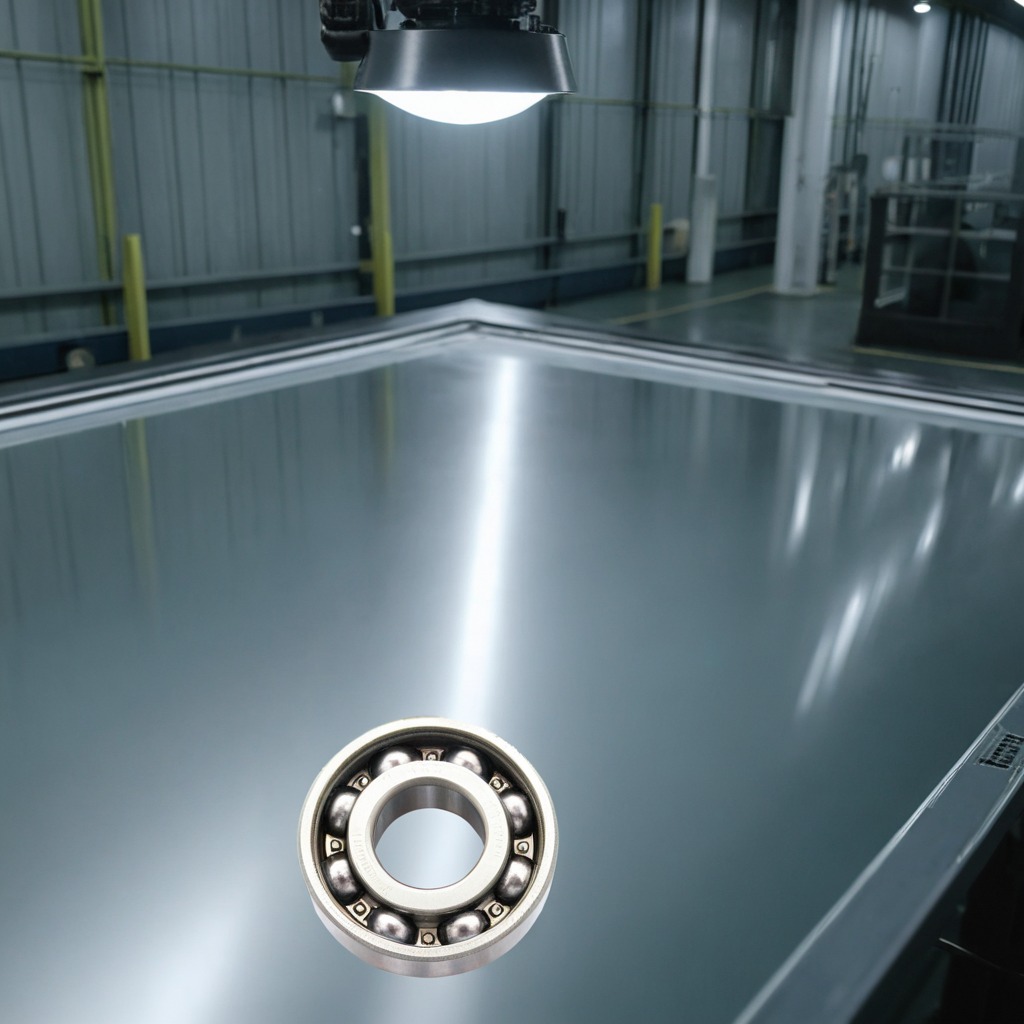
A metal ball bearing lies on the high-gloss table in a ship maintenance bay industrial lighting.